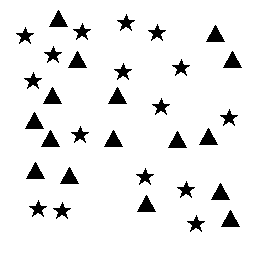
Squares: 0
Triangles: 16
Stars: 16
Total shapes: 32